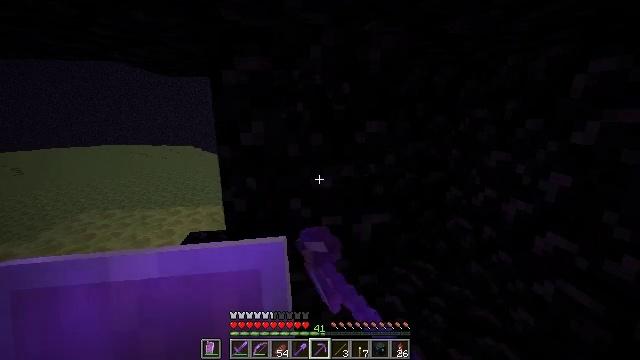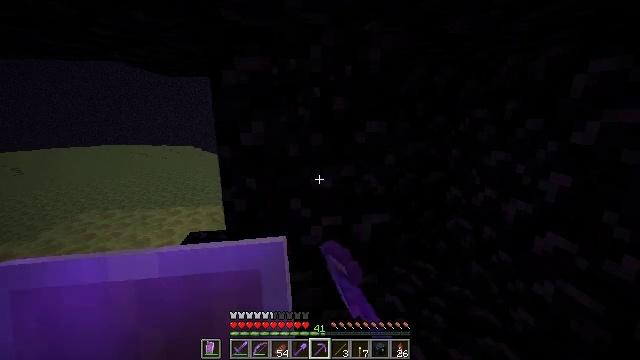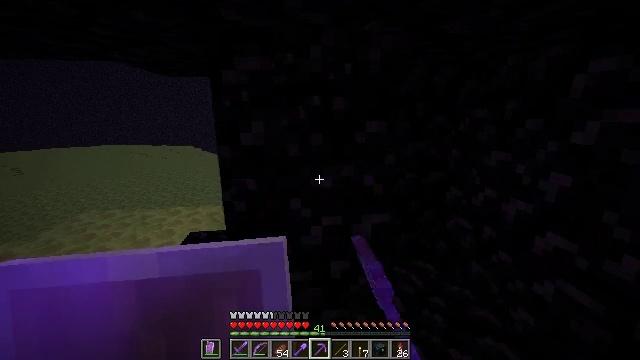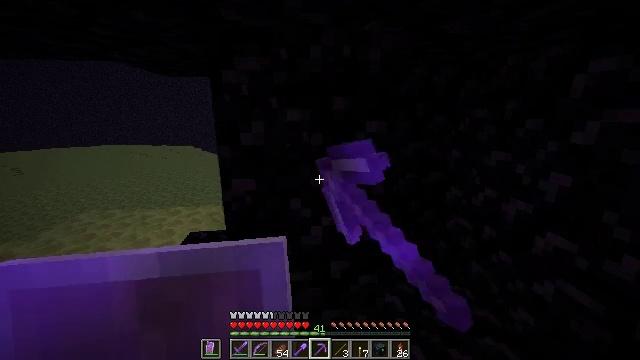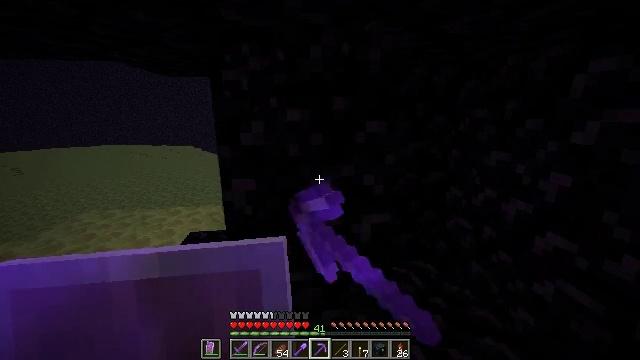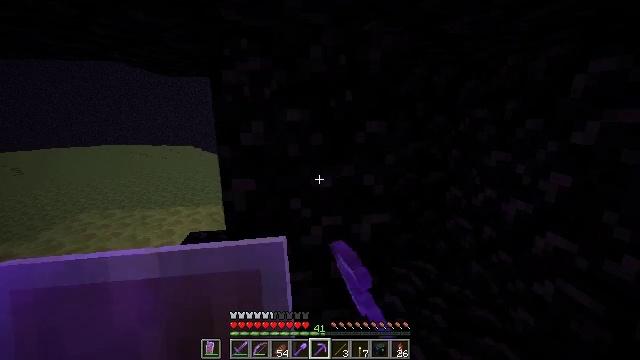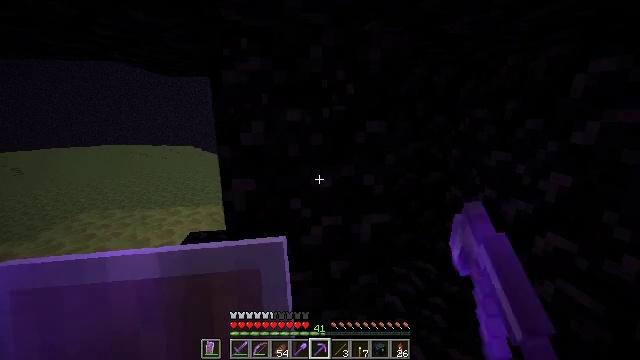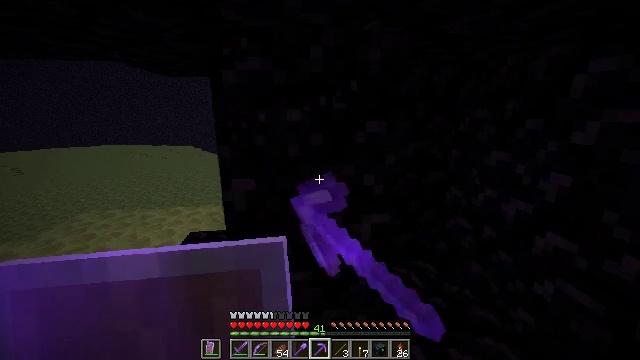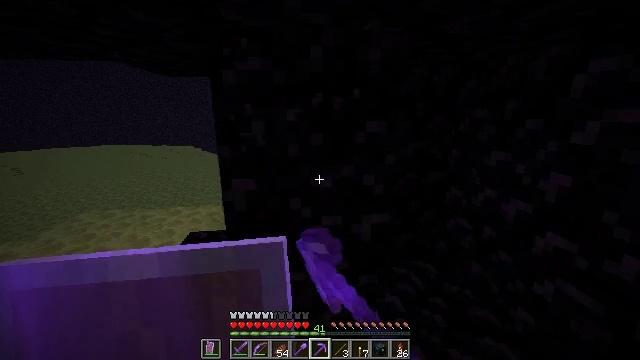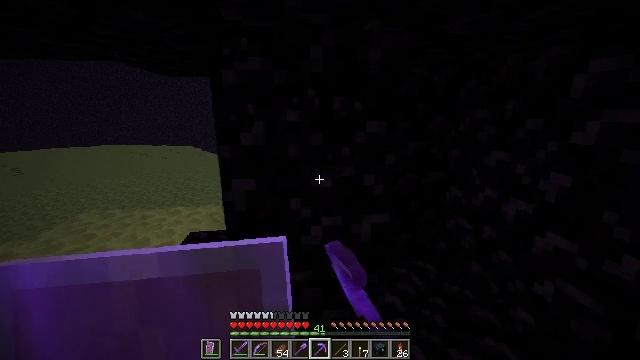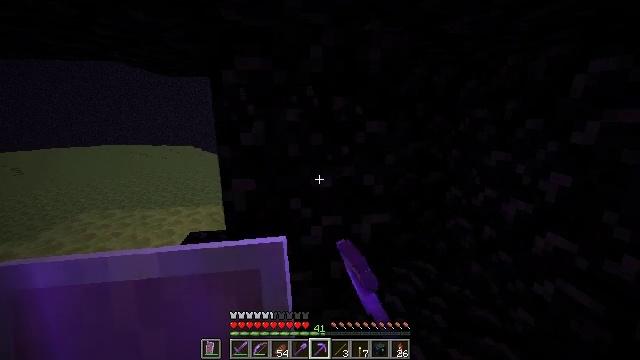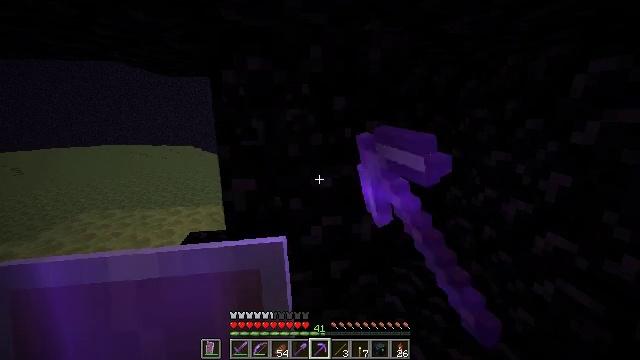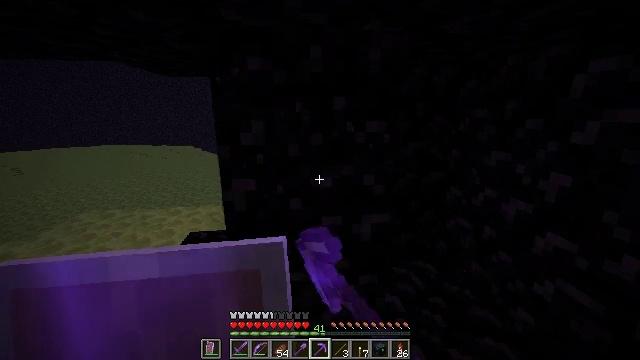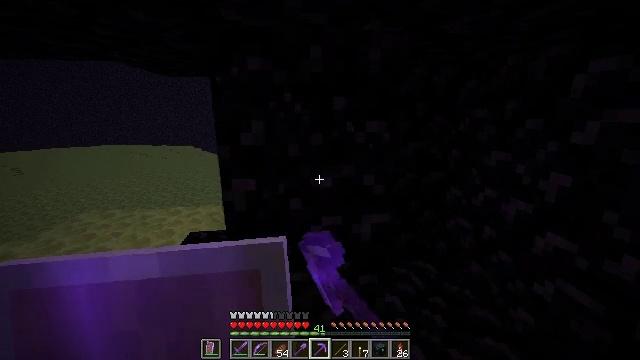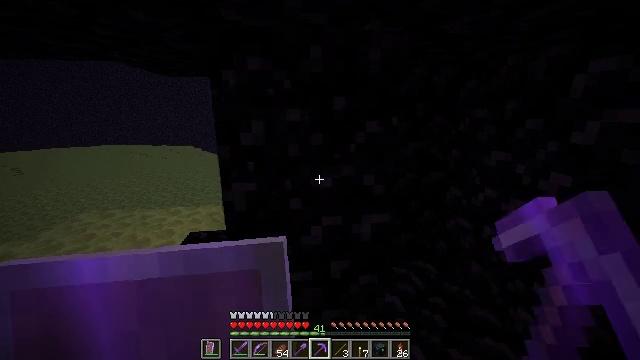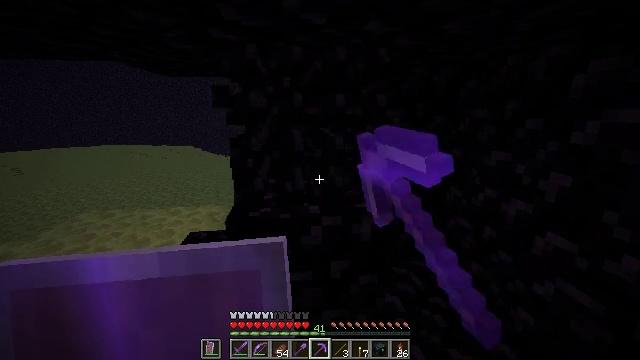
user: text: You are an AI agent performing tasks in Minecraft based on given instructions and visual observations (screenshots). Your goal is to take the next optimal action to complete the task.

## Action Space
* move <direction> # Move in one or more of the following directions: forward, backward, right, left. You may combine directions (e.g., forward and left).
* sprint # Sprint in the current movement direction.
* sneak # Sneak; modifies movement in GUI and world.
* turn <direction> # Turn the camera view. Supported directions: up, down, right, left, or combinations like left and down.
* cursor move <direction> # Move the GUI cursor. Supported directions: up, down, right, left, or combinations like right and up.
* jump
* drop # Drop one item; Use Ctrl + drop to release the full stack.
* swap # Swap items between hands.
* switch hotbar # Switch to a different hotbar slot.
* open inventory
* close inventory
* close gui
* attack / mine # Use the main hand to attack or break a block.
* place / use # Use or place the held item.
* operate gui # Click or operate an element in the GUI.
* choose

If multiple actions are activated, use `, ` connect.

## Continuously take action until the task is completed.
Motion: motion action
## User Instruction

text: Mine the obsidian block.
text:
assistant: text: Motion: attack / mine
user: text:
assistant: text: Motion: attack / mine
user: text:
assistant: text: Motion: attack / mine
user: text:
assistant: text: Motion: attack / mine
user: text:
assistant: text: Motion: attack / mine
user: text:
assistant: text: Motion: attack / mine
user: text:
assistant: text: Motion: attack / mine
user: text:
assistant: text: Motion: attack / mine
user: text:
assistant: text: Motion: attack / mine
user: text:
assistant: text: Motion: attack / mine
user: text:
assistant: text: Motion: attack / mine
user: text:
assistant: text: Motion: attack / mine
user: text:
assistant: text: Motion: attack / mine
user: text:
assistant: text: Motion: attack / mine
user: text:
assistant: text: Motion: attack / mine
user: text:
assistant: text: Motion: attack / mine
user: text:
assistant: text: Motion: attack / mine
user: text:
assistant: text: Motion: attack / mine
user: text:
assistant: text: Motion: attack / mine
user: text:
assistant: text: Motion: attack / mine
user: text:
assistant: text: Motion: attack / mine
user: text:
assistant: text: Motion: attack / mine
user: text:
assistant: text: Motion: attack / mine
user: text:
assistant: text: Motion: attack / mine
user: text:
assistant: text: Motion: attack / mine
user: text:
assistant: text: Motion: turn down, attack / mine
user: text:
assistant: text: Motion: turn right and down, attack / mine
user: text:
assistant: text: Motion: turn down, attack / mine
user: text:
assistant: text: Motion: attack / mine
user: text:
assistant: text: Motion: attack / mine